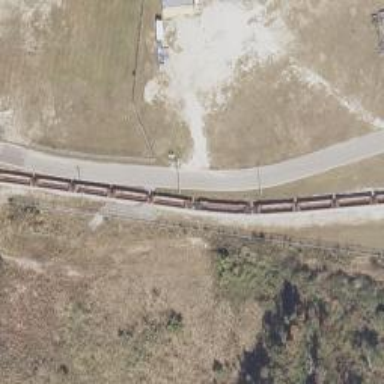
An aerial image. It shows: Railway spur service.